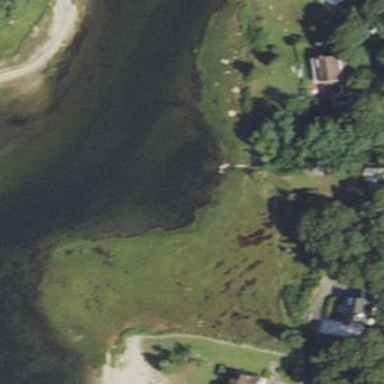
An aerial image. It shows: Saltmarsh wetland.